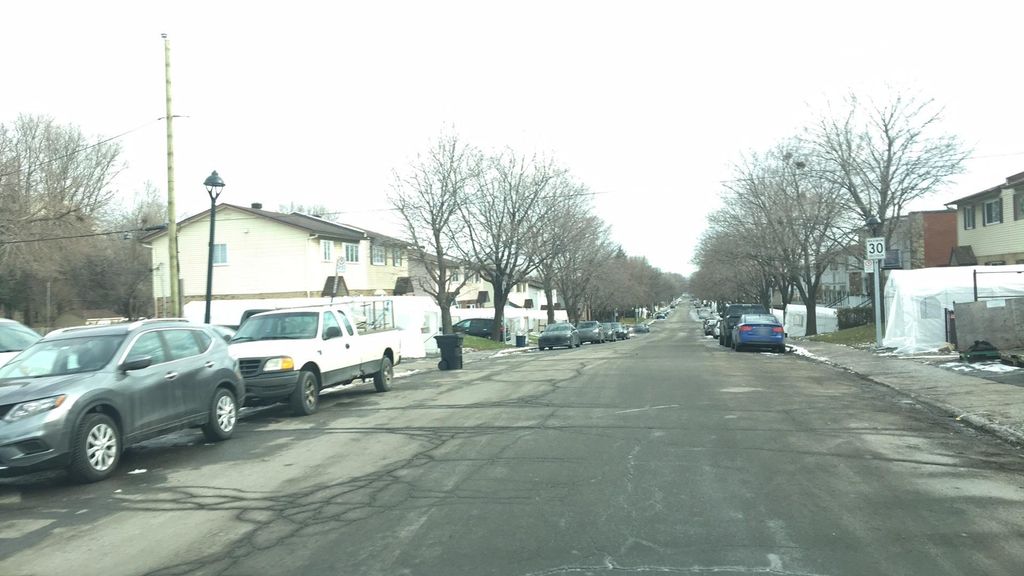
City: montreal